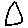
Label: triangle